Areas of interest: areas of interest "Nanjing Olympic Sports Center Swimming Hall"
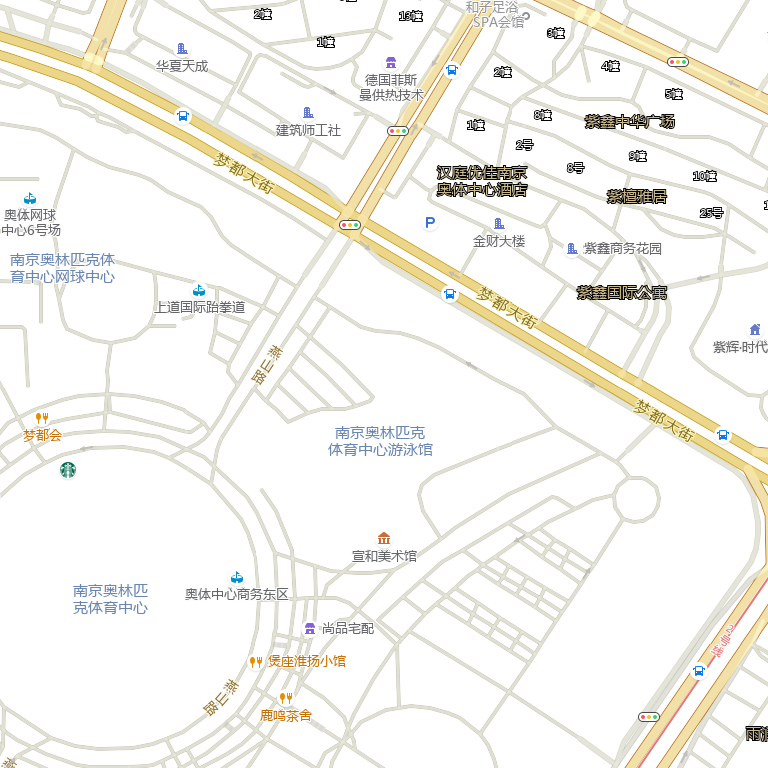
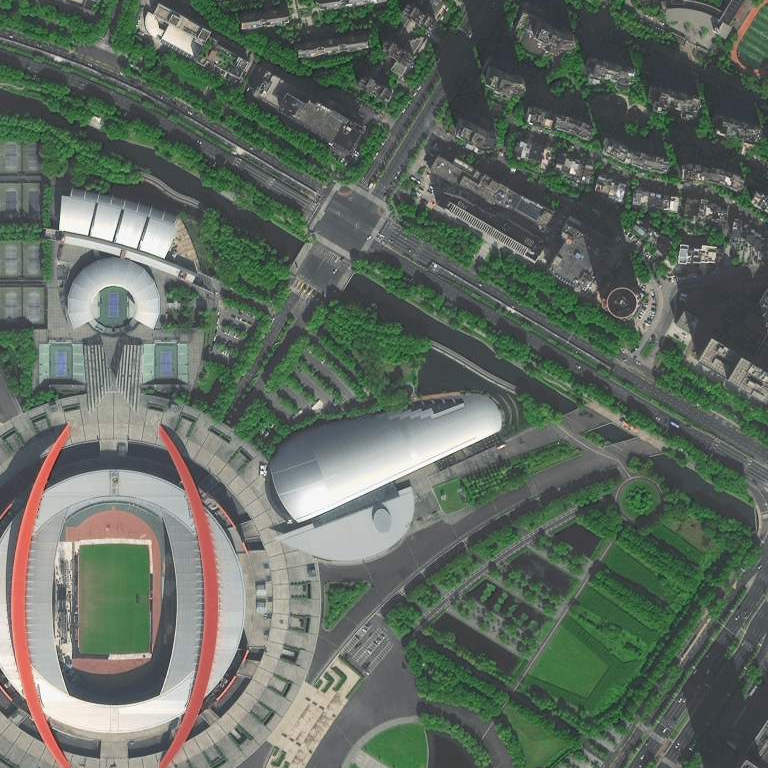